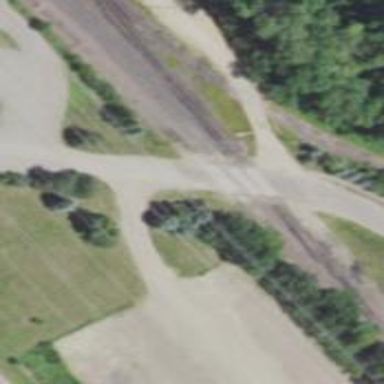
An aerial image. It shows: Railway level crossing.